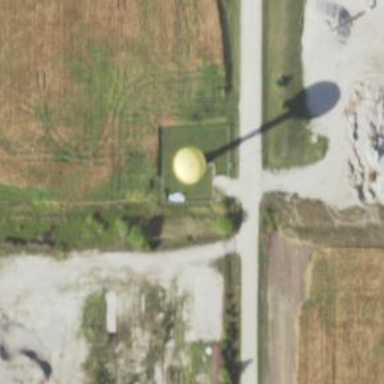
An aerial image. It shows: Water tower that is man-made.